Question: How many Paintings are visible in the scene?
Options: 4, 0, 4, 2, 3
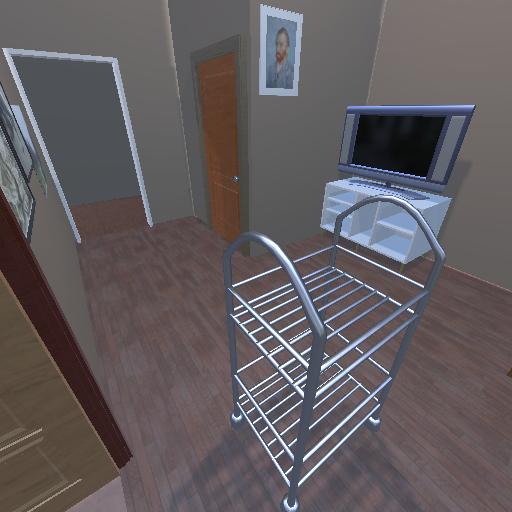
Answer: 4